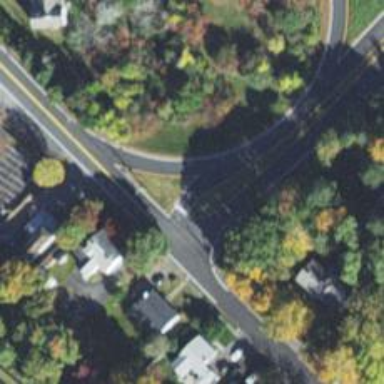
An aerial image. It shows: Asphalt road at the secondary link level.